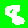
Digit: 8